Question: This is a general idea of what is not happening but is suppose to:

The two circled images/pictureboxes should synchronize whenever i update the URL field there. But that doesn't work. What i want is that the image should change whenever i click the "Done" button.
I use Profile.settings file feature to save the profile picture string(Profile.Default.PROFILE_PICTURE). I debugged and find out that my Setup.Settings file have the value loaded in both the scripts but "form_menu" don't update the mini picture.
Here is my initialization code of main form (form with tiny circular picturebox)(where i want the picture to load).
'''
public form_menu()
{
selectedTab = 4;
InitializeComponent();
label2.Text = Profile.Default.USERNAME;
MessageBox.Show(Profile.Default.PROFILE_PICTURE);
try
{
pictureBox4.Load(Profile.Default.PROFILE_PICTURE);
}
catch (Exception)
{
Profile.Default.PROFILE_PICTURE = Setup.Default.AVATAR;
pictureBox4.Load(Profile.Default.PROFILE_PICTURE);
}
System.Drawing.Drawing2D.GraphicsPath gp = new System.Drawing.Drawing2D.GraphicsPath();
gp.AddEllipse(0, 0, pictureBox4.Width - 3, pictureBox4.Height - 3);
Region rg = new Region(gp);
pictureBox4.Region = rg;
pictureBox2.Location = new Point(Convert.ToInt32(pictureBox2.Location.X - (Profile.Default.USERNAME.Length + pictureBox2.Size.Width) * 3), pictureBox2.Location.Y);
pictureBox3.Location = new Point(Convert.ToInt32(pictureBox3.Location.X - (Profile.Default.USERNAME.Length + pictureBox3.Size.Width) * 3) + pictureBox2.Size.Width, pictureBox3.Location.Y);
}
'''
"Setup.Default.AVATAR" is another .settings file holding a default image URL in case the user defined one does not load.
Here is my sub form when i upload the picture and press "Done" button:
'''
private void button2_Click(object sender, EventArgs e)
{
if (!valid_image)
{
MessageBox.Show("There is no image to upload to your profile.", "Upload rejected", MessageBoxButtons.OK, MessageBoxIcon.Error);
return;
}
if (textBox1.Text != Profile.Default.PROFILE_PICTURE)
{
Profile.Default.PROFILE_PICTURE = textBox1.Text;
Profile.Default.Save();
}
this.Hide();
form_menu form = new form_menu();
form.Activate();
}
'''
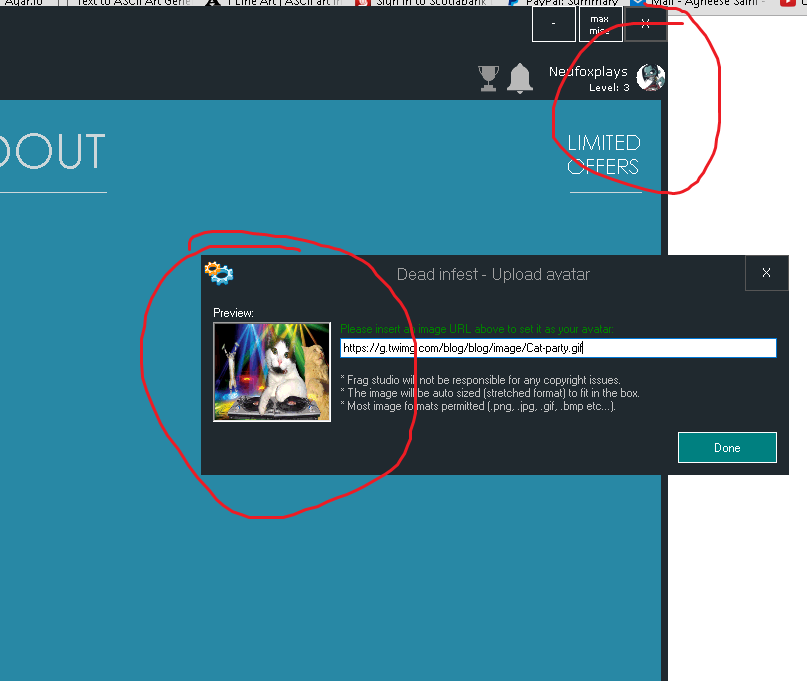
Answer: Answer:
I just solved the issue by disposing the original form and then recreating it so everything will be synced.
'''
this.Hide();
Form form = Application.OpenForms["form_menu"];
if (form != null)
{
form.Dispose();
}
form_menu open = new form_menu();
open.Show();
'''
So there will be no need for creating extra variables or callbacks.